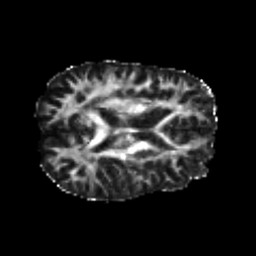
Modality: FA
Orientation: axial
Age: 23
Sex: female
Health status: healthy
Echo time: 0.074 s